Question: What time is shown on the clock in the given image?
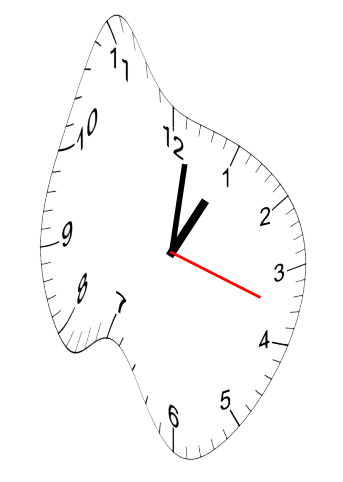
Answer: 01:01:18